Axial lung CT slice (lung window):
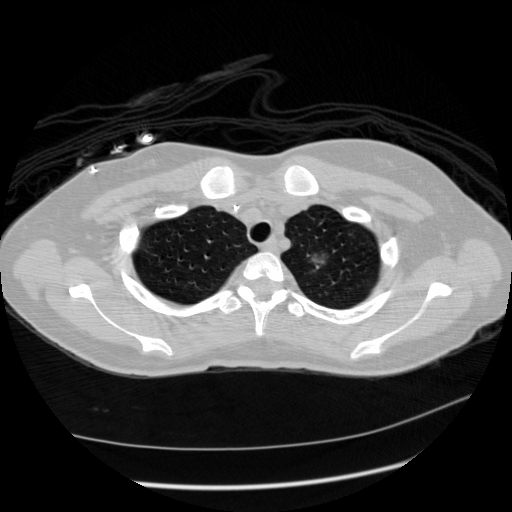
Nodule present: yes
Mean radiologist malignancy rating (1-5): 4.25